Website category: sports
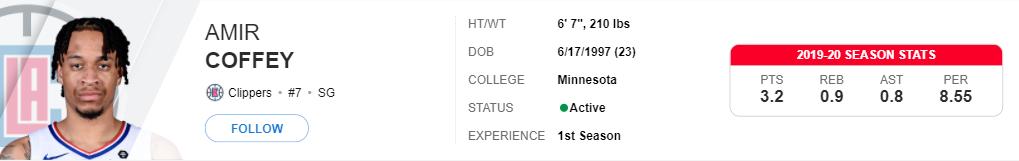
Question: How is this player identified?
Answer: Amir Coffey

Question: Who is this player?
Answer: Amir Coffey

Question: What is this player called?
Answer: Amir Coffey

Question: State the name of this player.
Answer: Amir Coffey

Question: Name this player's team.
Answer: Clippers

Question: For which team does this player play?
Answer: Clippers

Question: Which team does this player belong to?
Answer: Clippers

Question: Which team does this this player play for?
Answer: Clippers

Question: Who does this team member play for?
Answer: Clippers

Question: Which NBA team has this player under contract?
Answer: Clippers

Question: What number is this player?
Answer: #7

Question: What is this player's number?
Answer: #7

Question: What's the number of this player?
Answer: #7

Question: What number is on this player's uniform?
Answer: #7

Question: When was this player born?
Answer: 6/17/1997

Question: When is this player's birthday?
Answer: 6/17/1997

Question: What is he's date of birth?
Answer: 6/17/1997

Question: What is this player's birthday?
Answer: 6/17/1997

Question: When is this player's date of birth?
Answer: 6/17/1997

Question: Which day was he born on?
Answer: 6/17/1997

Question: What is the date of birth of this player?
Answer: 6/17/1997

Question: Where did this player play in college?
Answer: Minnesota

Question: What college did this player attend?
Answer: Minnesota

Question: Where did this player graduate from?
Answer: Minnesota

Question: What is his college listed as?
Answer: Minnesota

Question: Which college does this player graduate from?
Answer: Minnesota

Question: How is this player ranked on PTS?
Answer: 3.2

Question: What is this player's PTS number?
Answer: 3.2

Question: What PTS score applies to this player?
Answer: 3.2

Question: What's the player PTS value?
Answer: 3.2

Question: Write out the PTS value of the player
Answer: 3.2

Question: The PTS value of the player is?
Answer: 3.2

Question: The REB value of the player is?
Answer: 0.9

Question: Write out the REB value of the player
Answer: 0.9

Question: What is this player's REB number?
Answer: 0.9

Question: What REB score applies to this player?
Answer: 0.9

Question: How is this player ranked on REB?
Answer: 0.9

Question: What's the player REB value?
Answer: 0.9

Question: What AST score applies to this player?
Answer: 0.8

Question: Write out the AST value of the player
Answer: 0.8

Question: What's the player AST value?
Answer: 0.8

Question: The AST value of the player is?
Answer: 0.8

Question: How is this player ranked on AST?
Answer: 0.8

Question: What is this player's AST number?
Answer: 0.8

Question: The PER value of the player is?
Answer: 8.55

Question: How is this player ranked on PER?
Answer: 8.55

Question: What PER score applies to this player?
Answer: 8.55

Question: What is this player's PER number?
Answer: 8.55

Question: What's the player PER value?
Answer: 8.55

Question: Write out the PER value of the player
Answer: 8.55

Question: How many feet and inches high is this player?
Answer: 6' 7"

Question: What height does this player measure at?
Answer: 6' 7"

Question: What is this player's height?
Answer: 6' 7"

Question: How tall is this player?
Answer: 6' 7"

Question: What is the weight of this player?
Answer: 210 lbs

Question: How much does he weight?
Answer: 210 lbs

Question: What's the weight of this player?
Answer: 210 lbs

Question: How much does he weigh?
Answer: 210 lbs

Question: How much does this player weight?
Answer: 210 lbs